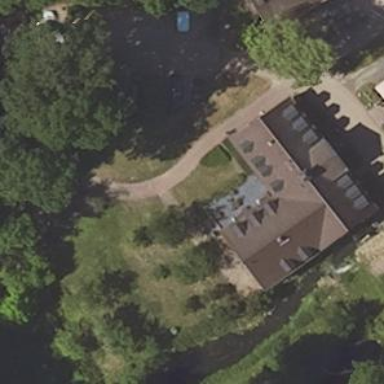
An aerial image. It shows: Hotel building.